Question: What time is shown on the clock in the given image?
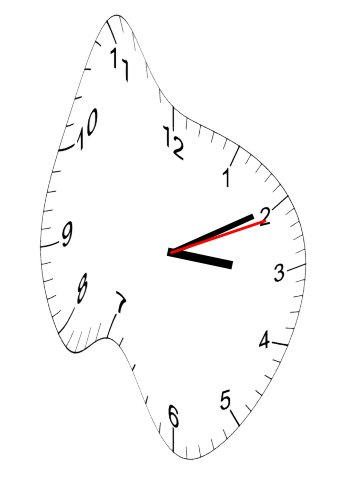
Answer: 03:10:11